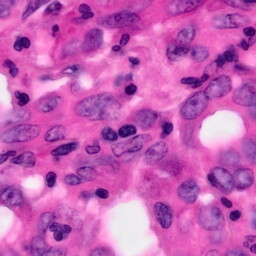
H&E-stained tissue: Pancreatic